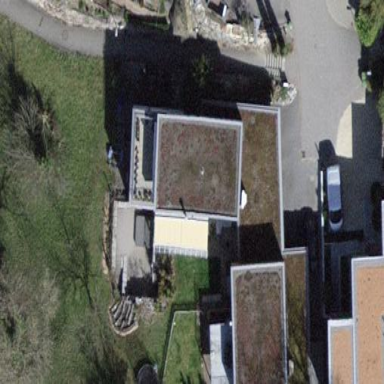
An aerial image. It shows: Residential building.